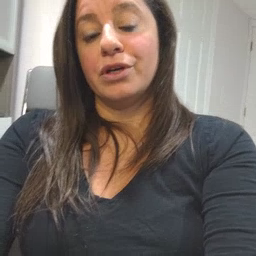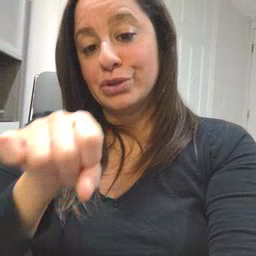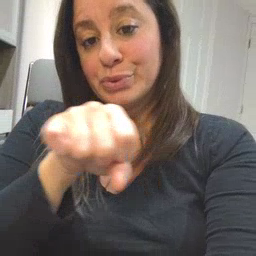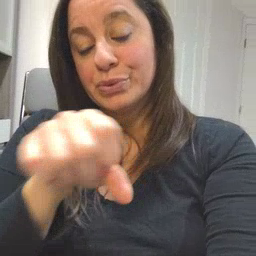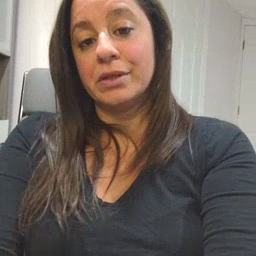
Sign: shoe